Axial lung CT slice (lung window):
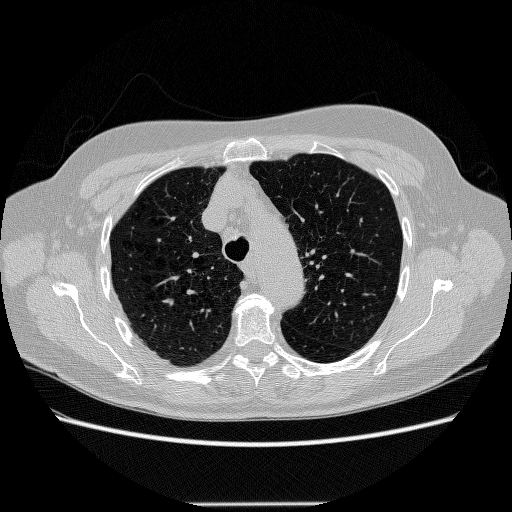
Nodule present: no